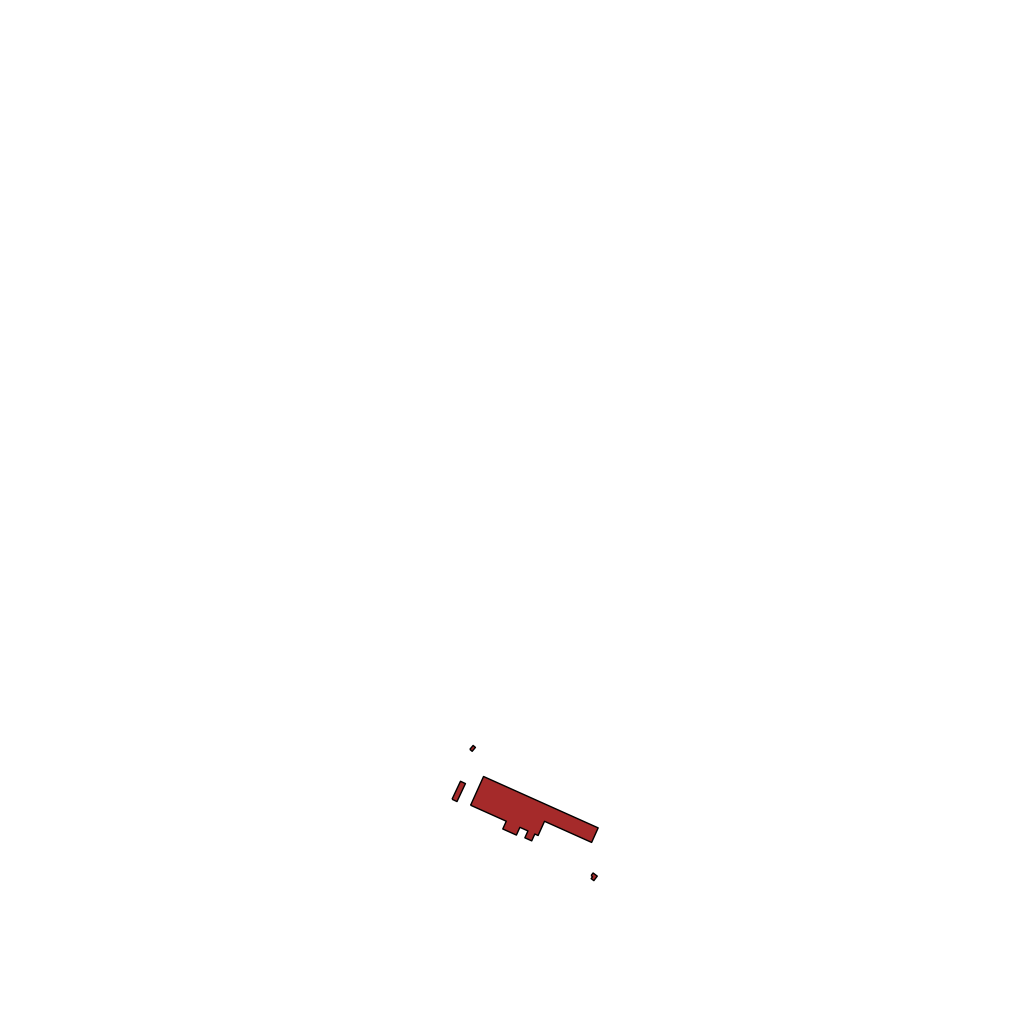
Tags: overhead vector_map, recreation, residential, special, low_rise, density_1, Facility, 1.0 km²